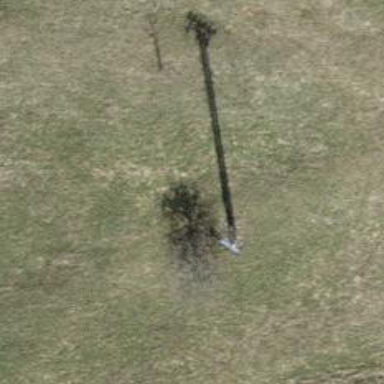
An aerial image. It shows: Minor power line.